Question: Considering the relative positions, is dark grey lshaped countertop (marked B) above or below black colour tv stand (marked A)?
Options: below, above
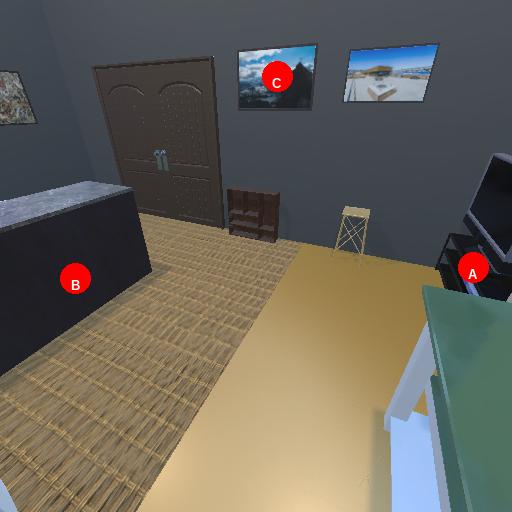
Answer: below